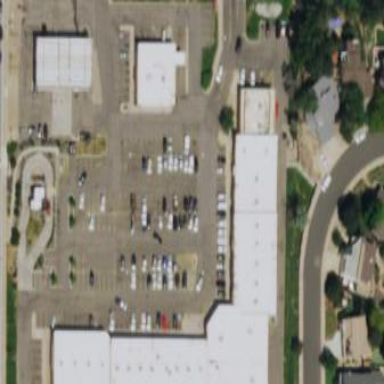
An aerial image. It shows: Retail area.